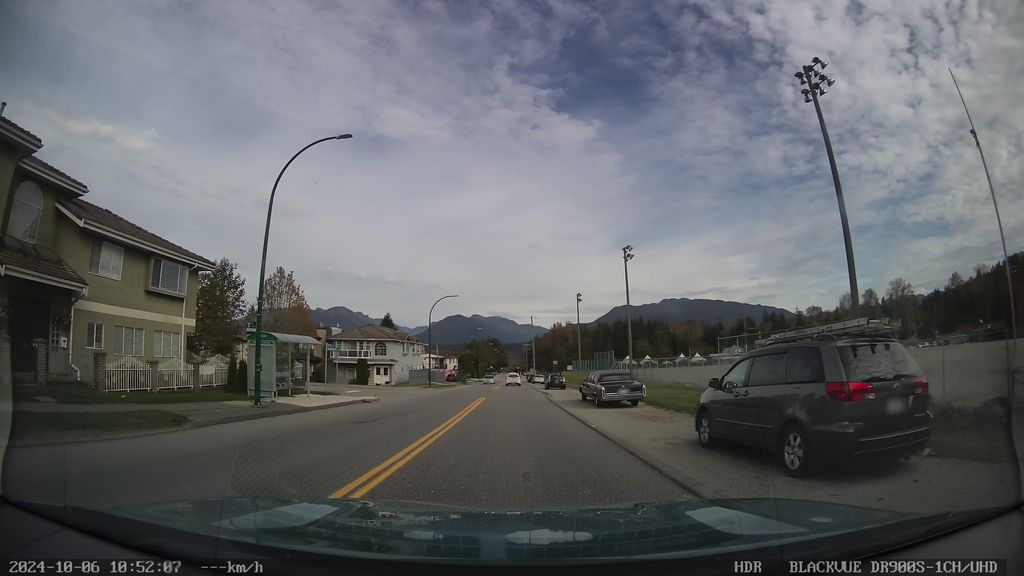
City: vancouver